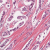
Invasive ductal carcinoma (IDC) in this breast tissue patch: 1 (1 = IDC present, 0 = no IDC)